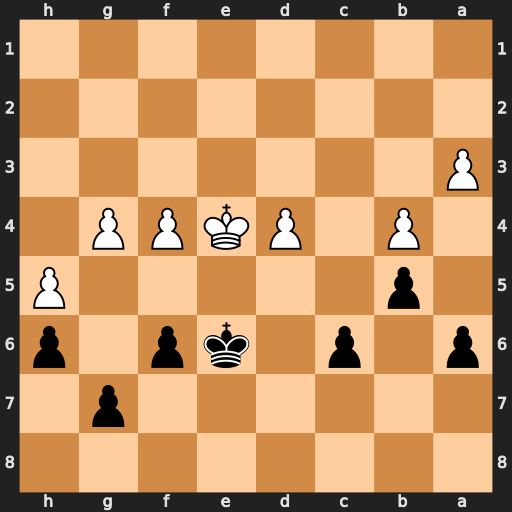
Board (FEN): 8/6p1/p1p1kp1p/1p5P/1P1PKPP1/P7/8/8
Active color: b
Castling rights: -
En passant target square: -
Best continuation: f5+ gxf5+ Kf6 Ke3 Kxf5 d5 cxd5